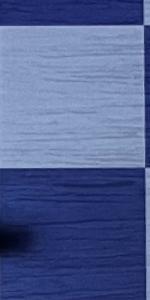
Label: Empty